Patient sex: M
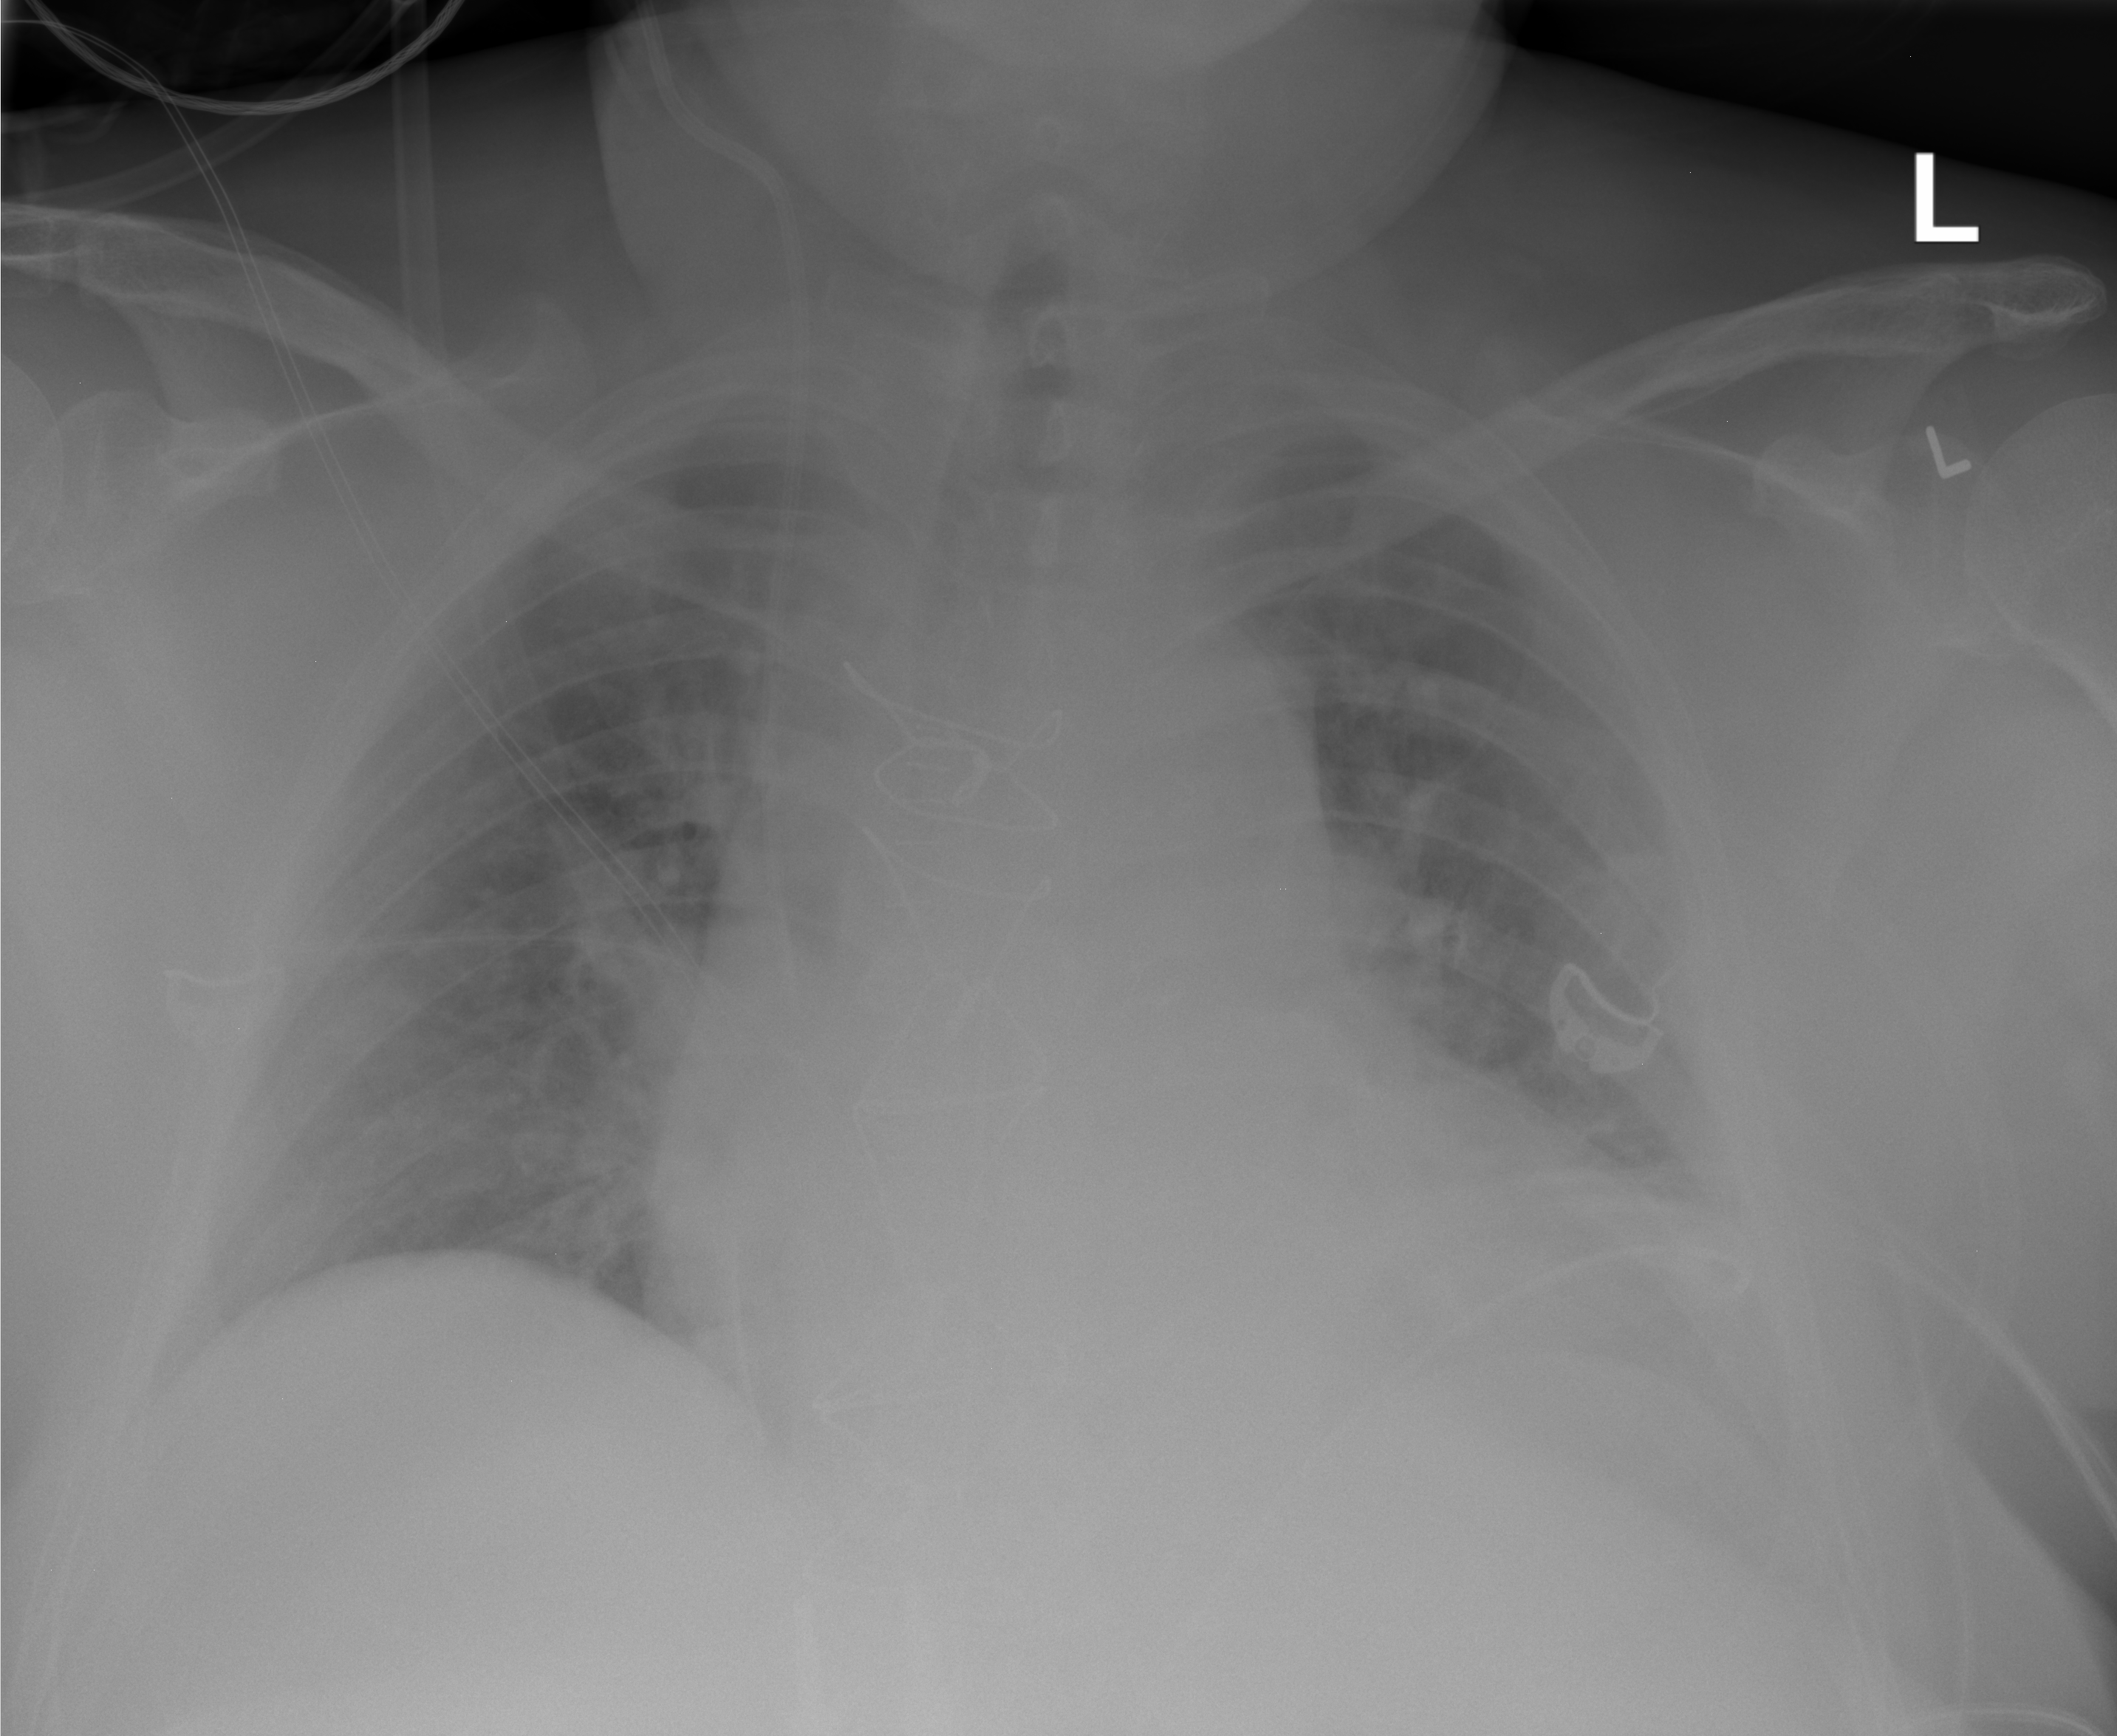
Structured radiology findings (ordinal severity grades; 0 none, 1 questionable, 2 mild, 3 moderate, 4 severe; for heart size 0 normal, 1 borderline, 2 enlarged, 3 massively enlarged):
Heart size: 2
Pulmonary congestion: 2
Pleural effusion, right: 0
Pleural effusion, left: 2
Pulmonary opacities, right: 0
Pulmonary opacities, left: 0
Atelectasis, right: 0
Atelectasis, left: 2